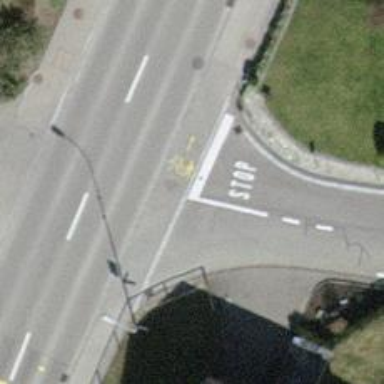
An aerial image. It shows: Stop road.